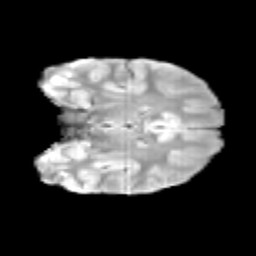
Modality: T2w
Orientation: coronal
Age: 12
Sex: male
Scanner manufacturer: siemens
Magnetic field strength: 3 T
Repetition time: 3.8 s
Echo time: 0.07 s